Interaction volume radius: 5 \u00c5
Interaction volume height: 30 \u00c5
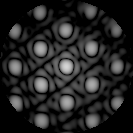
Disorder parameter: 0.1169